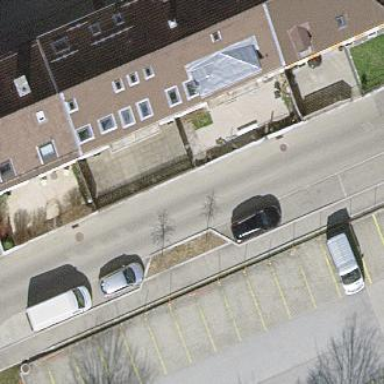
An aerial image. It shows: Street-side parking with parallel orientation.